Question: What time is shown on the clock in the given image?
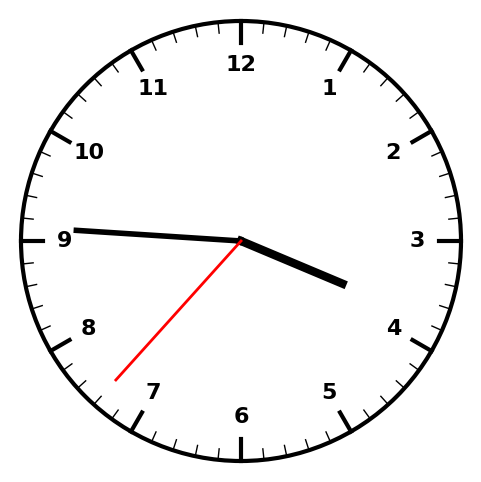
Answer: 03:45:37